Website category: university
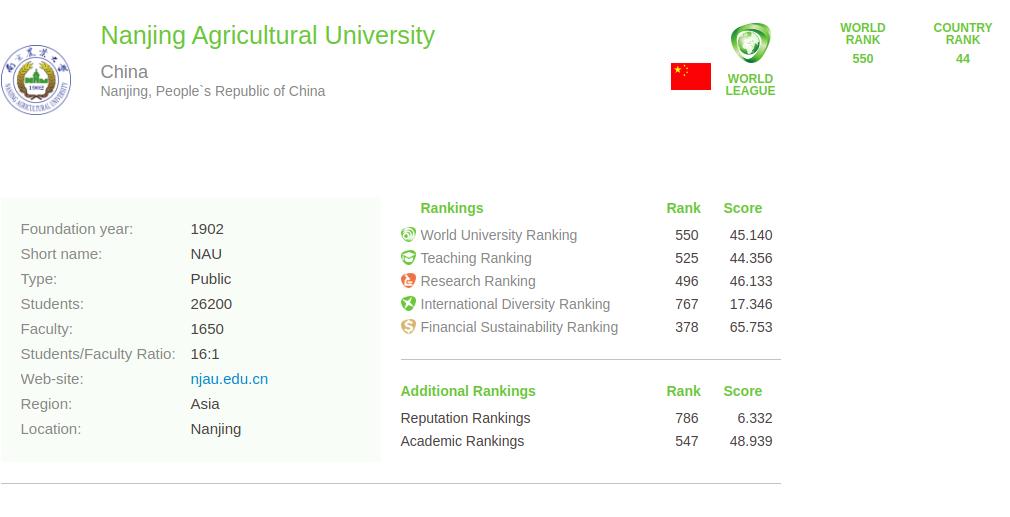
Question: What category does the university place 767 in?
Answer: International Diversity Ranking

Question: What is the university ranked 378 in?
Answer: Financial Sustainability Ranking

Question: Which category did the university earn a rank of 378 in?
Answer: Financial Sustainability Ranking

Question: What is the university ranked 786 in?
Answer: Reputation Rankings

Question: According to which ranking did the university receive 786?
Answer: Reputation Rankings

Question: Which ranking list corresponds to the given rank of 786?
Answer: Reputation Rankings

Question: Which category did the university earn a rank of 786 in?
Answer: Reputation Rankings

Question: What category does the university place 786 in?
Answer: Reputation Rankings

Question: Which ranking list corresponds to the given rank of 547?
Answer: Academic Rankings

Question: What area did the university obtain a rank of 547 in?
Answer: Academic Rankings

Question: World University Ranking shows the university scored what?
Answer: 45.140

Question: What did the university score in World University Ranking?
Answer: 45.140

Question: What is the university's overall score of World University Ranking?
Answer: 45.140

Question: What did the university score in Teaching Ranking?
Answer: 44.356

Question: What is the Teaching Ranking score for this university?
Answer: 44.356

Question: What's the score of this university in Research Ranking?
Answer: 46.133

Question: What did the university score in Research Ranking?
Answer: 46.133

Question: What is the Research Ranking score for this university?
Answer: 46.133

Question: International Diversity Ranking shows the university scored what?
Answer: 17.346

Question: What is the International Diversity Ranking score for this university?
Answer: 17.346

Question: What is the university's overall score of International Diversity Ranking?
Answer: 17.346

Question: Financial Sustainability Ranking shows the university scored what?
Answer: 65.753

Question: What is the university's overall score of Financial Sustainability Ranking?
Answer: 65.753

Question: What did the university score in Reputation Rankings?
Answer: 6.332

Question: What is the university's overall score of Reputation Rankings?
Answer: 6.332

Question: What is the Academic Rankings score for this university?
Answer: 48.939

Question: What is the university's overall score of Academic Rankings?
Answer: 48.939

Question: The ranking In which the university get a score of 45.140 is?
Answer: World University Ranking

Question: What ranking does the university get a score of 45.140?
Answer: World University Ranking

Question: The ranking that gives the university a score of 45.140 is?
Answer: World University Ranking

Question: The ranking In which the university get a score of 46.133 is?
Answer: Research Ranking

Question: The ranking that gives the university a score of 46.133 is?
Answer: Research Ranking

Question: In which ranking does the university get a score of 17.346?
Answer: International Diversity Ranking

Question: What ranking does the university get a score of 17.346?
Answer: International Diversity Ranking

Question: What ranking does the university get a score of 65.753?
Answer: Financial Sustainability Ranking

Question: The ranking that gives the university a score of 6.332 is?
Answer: Reputation Rankings

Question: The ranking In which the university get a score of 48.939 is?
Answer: Academic Rankings

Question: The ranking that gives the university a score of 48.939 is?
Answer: Academic Rankings